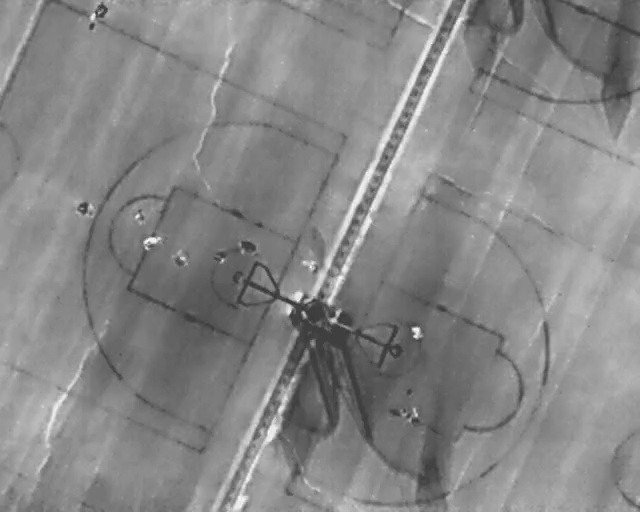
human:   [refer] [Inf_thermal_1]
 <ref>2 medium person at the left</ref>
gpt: <box>[[11, 39, 14, 42, 2], [20, 40, 23, 43, 2]]</box>

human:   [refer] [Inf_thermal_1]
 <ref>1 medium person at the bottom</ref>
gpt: <box>[[63, 79, 66, 81, 2]]</box>

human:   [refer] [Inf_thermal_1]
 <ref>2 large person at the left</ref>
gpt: <box>[[22, 45, 25, 49, 2], [26, 48, 29, 51, 2]]</box>

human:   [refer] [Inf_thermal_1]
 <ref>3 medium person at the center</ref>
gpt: <box>[[33, 48, 35, 50, 2], [63, 63, 66, 66, 2], [37, 46, 39, 50, 38]]</box>